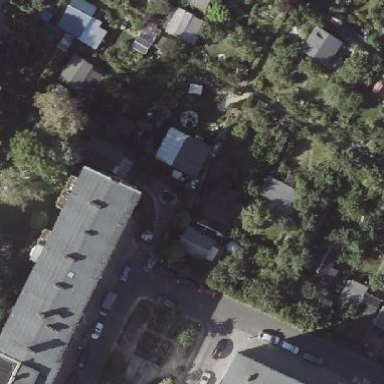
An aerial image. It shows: Plot in the allotments.